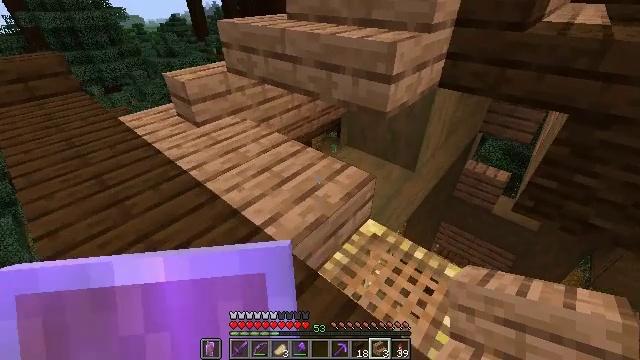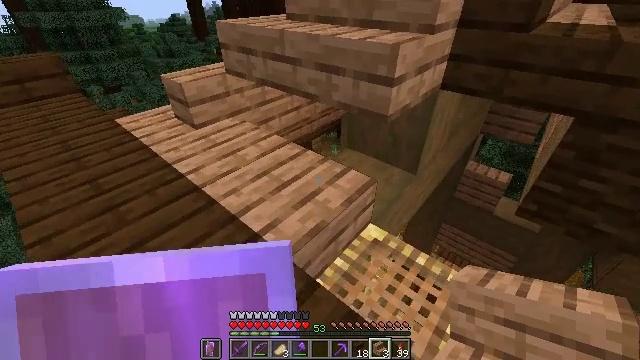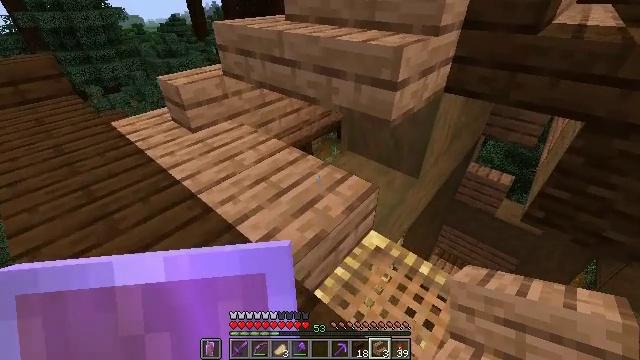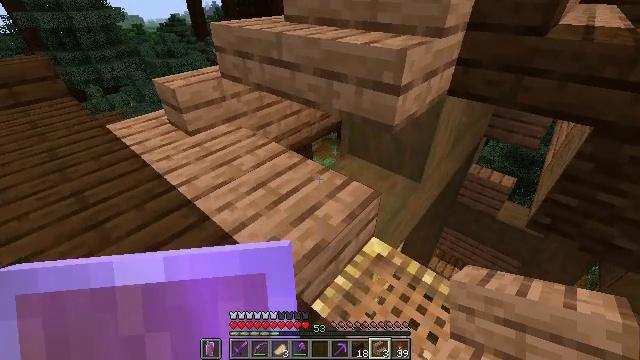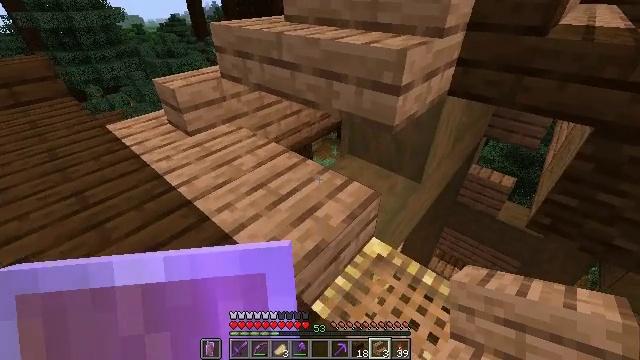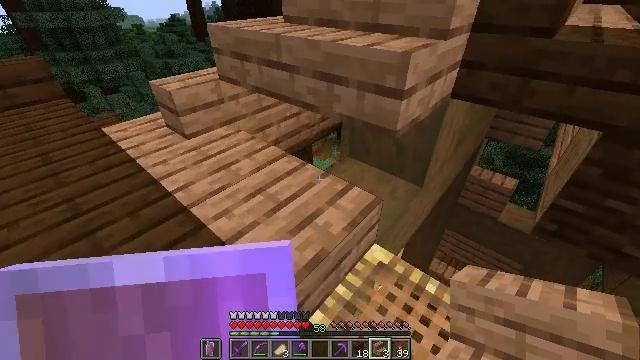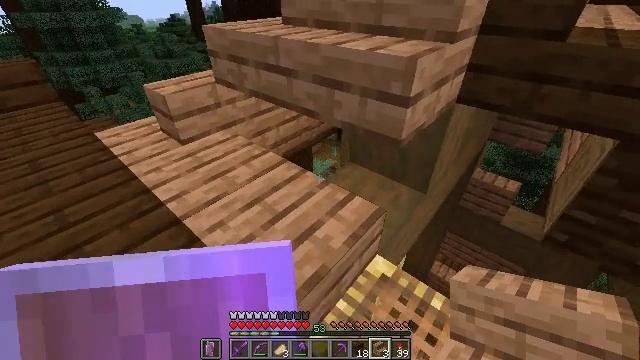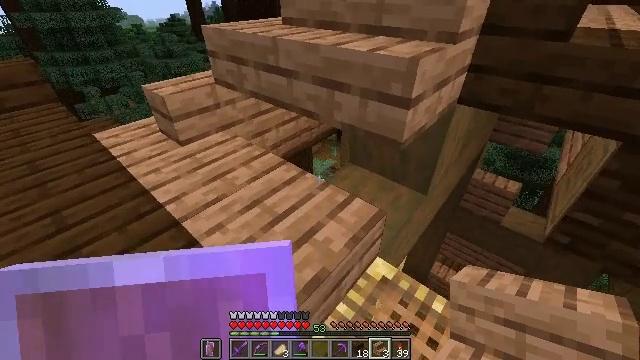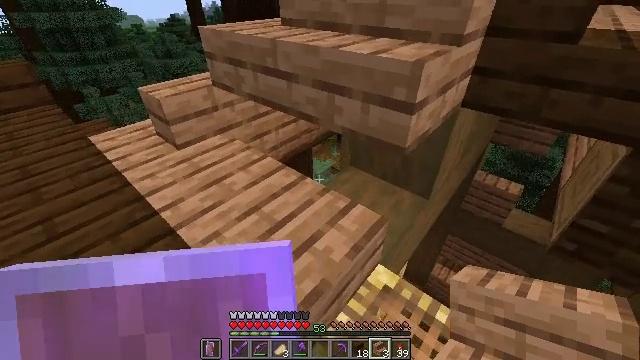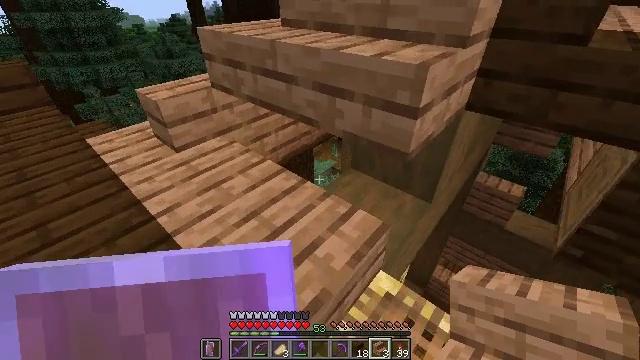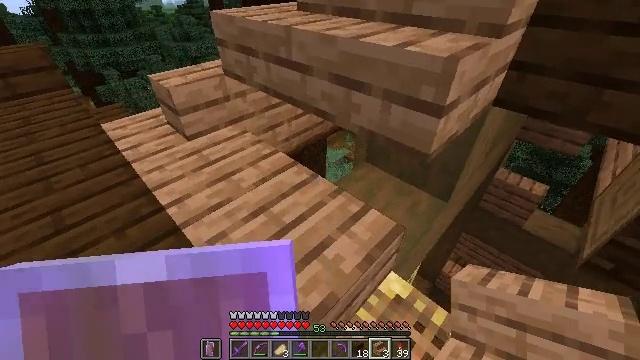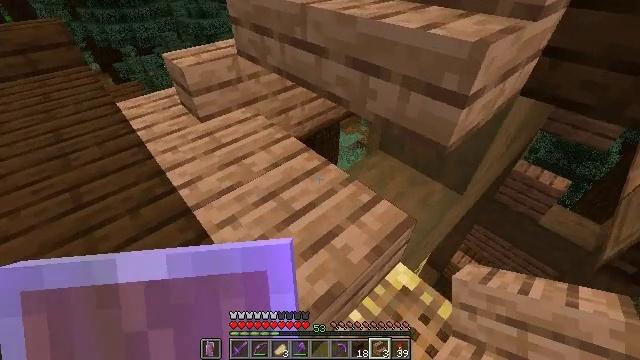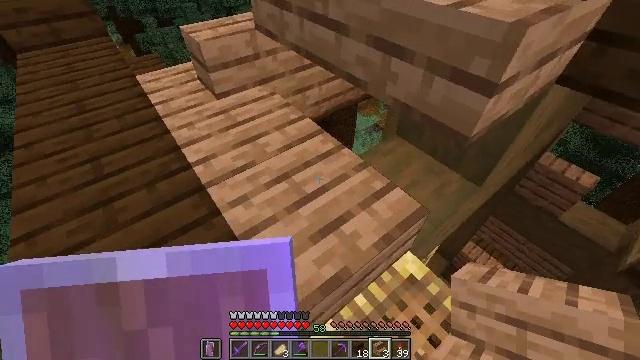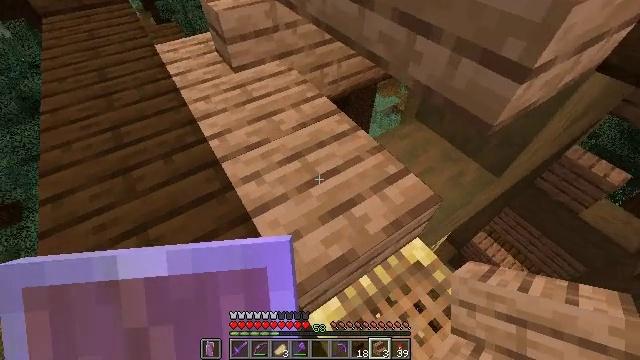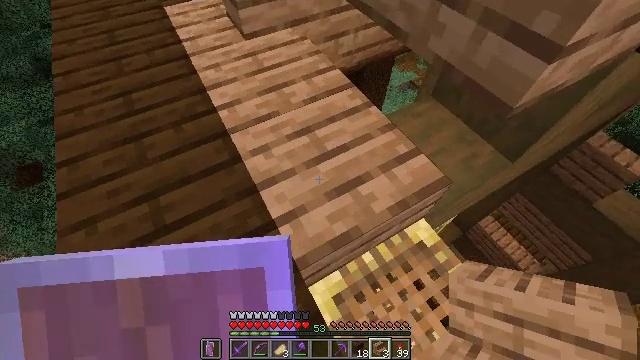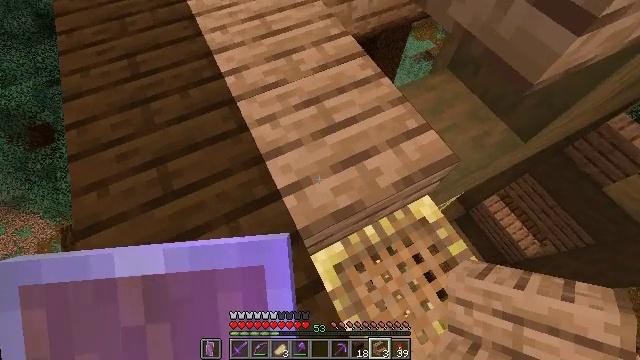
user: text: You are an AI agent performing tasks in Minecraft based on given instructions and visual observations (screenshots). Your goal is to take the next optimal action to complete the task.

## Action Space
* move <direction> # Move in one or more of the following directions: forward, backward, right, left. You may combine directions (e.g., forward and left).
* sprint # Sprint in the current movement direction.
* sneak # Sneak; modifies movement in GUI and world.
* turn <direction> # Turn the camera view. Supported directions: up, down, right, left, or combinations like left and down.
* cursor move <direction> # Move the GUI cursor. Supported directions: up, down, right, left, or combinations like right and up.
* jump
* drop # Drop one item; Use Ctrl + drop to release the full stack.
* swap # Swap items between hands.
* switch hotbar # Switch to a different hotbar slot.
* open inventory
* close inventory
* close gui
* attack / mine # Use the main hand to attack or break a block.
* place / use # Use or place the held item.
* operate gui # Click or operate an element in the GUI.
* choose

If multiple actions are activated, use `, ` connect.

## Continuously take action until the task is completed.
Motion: motion action
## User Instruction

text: Break the jungle slab to collect it.
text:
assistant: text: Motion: move forward, sneak
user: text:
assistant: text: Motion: move forward, sneak
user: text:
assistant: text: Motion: move forward, sneak
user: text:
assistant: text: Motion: move forward, sneak
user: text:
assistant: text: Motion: move forward, sneak
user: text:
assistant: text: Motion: move forward, sneak
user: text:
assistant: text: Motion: move forward, sneak
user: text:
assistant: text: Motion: move forward, sneak
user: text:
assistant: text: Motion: move forward, sneak
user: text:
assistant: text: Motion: move forward, sneak, turn left and down
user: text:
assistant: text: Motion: sneak, turn left and down
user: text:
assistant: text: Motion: sneak, turn left and down
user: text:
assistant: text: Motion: sneak, turn left and down
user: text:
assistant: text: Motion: sneak, turn left and down
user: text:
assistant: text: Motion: sneak, turn left and down
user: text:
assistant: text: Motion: sneak, turn left and down
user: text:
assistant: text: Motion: sneak
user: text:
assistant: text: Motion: sneak
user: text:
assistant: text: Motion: sneak
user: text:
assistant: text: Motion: sneak
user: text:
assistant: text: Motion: sneak
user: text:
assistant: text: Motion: sneak
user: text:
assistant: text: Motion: sneak
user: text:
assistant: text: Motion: sneak
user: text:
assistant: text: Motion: sneak
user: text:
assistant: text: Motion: sneak
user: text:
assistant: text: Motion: move left, sneak, turn right and up
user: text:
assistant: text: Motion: move left, sneak, turn right and up
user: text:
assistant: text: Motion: move left, sneak, turn right and up
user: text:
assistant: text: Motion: move left, sneak, turn right and up